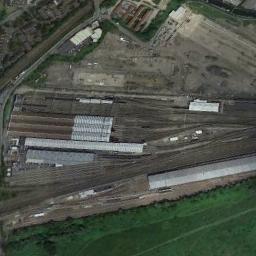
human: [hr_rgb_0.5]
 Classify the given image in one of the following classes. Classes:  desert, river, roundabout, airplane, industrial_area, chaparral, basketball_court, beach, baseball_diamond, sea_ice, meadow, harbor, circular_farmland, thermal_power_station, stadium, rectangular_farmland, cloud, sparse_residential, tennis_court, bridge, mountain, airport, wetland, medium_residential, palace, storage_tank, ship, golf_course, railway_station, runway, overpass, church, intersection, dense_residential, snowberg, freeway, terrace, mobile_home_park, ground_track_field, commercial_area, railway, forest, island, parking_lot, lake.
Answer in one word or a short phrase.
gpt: railway_station